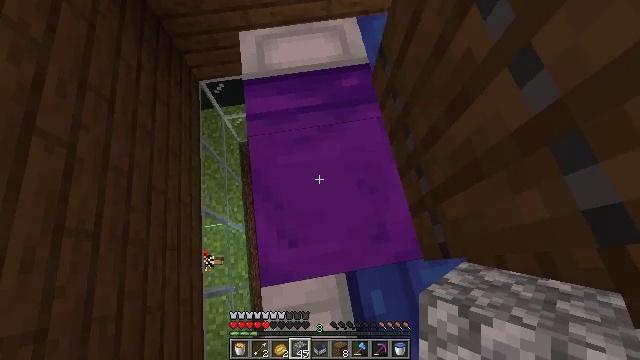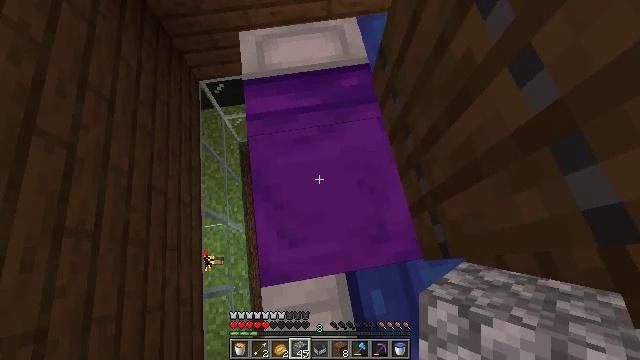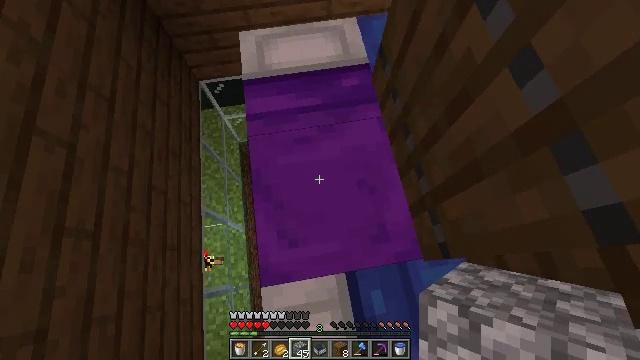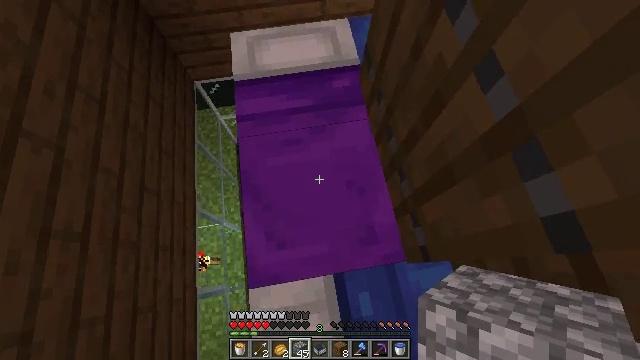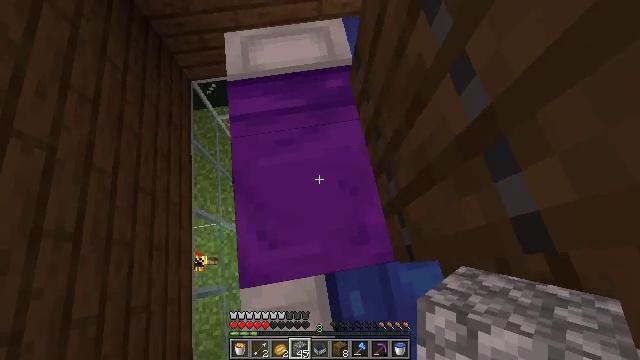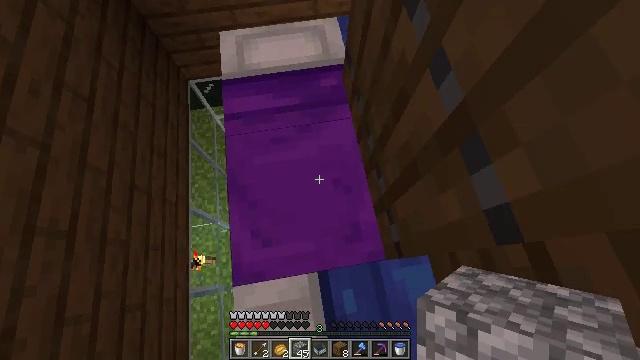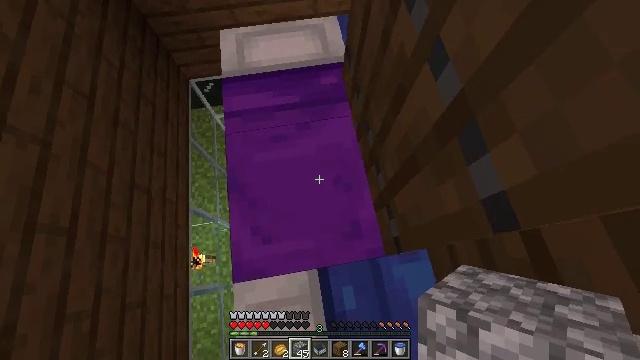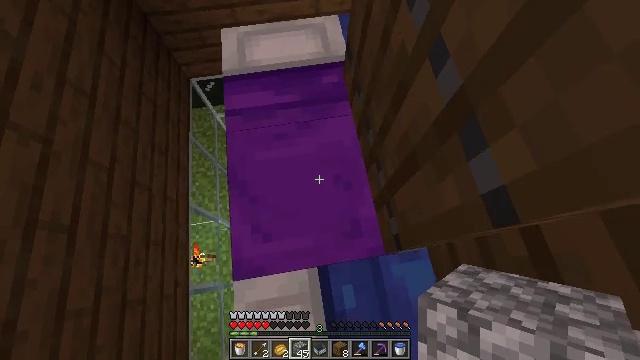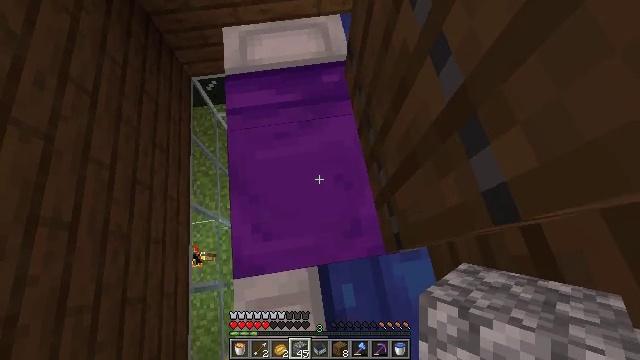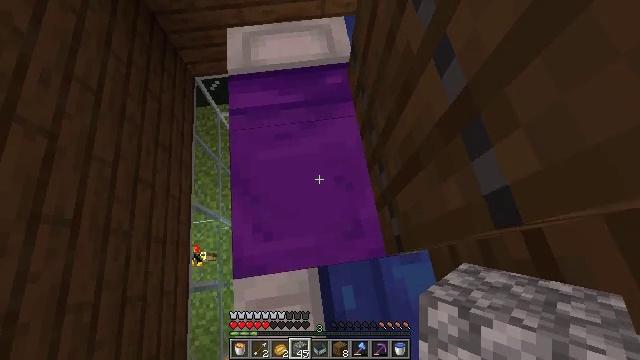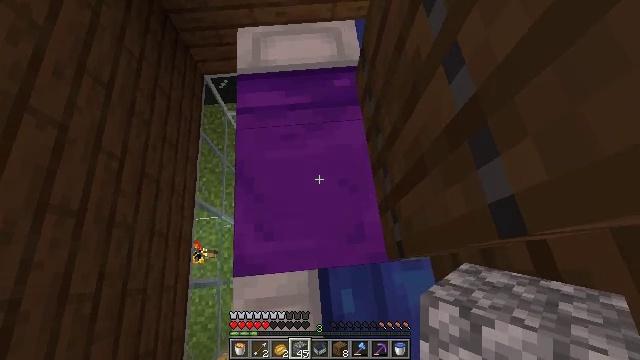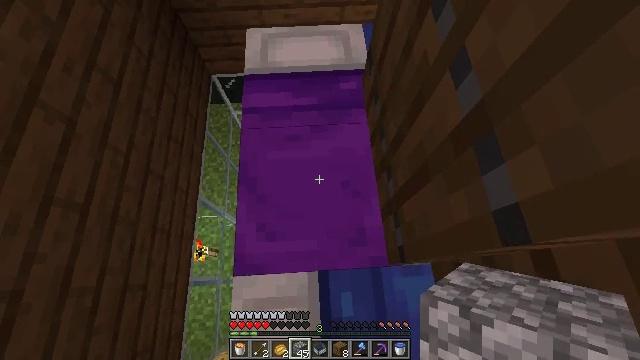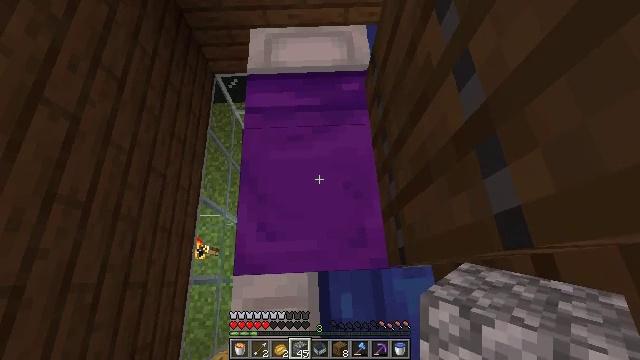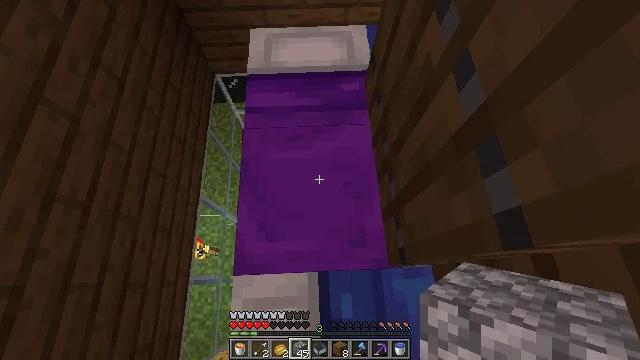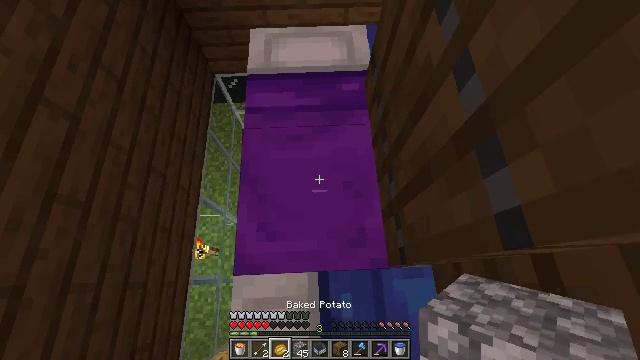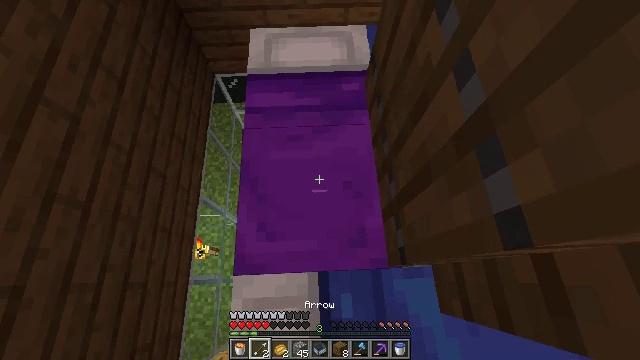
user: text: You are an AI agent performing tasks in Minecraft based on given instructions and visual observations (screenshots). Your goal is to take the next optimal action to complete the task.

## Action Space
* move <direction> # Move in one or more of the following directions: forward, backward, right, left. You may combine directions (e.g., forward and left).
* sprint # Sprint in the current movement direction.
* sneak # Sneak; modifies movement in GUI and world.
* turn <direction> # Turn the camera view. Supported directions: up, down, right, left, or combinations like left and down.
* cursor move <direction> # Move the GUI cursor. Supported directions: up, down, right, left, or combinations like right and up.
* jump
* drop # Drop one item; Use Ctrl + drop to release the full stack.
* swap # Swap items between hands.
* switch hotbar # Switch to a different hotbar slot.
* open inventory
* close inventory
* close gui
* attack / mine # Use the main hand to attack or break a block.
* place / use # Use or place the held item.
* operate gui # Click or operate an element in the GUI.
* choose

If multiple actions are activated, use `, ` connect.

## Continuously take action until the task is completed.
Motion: motion action
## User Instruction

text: Take down the purple bed.
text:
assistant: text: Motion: no_op
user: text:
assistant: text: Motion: no_op
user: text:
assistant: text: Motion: move right
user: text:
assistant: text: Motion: move right
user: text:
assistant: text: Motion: no_op
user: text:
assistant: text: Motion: no_op
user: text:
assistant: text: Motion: no_op
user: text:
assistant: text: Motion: no_op
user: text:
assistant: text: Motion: no_op
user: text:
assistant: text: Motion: turn left
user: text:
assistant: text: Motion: turn left
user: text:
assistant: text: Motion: no_op
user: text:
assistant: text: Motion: no_op
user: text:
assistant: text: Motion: no_op
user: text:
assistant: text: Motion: no_op
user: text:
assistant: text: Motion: no_op
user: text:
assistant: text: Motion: no_op
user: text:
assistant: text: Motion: no_op
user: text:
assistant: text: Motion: no_op
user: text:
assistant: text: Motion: no_op
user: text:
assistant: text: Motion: no_op
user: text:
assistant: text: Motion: no_op
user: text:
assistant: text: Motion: no_op
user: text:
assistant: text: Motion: no_op
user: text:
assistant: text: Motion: no_op
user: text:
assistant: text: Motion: no_op
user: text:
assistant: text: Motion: no_op
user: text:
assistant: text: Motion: no_op
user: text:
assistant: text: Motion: no_op
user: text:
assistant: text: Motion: no_op